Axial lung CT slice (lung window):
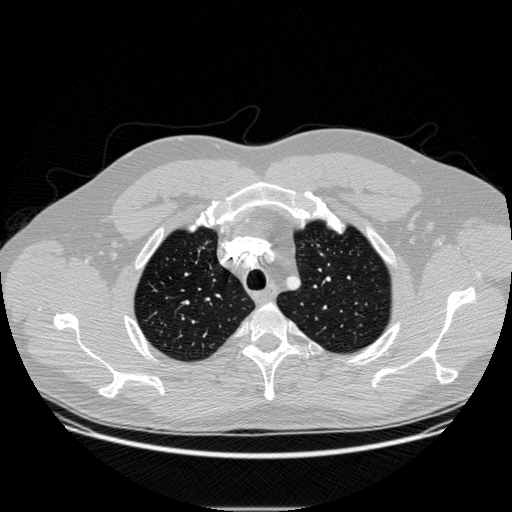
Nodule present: no